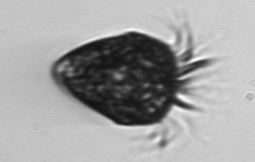
Label: Strombidium_morphotype2